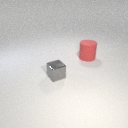
small gray metal cube to the left of large red rubber cylinder